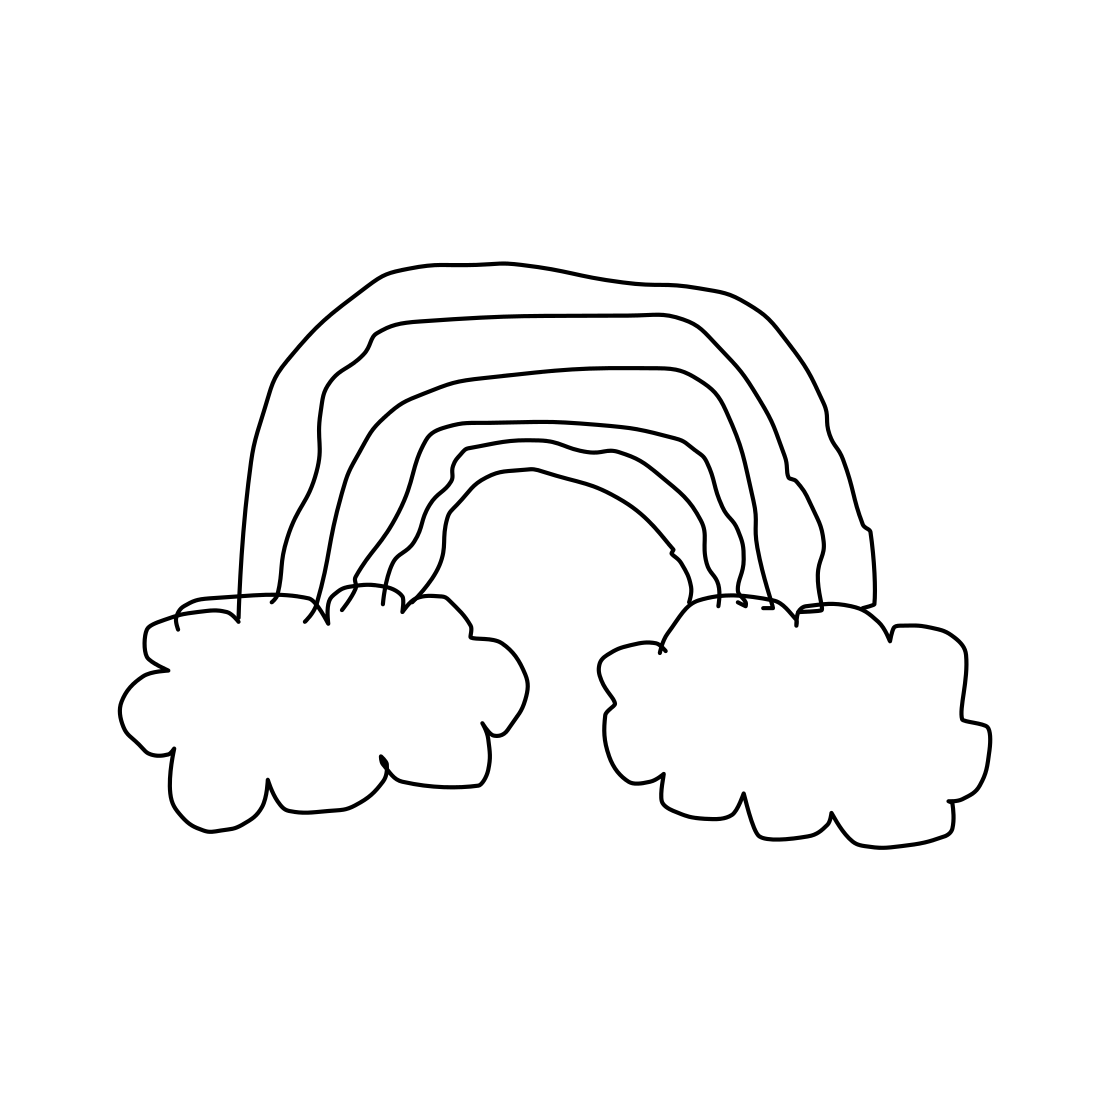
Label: rainbow